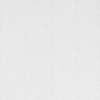
Label: dusty